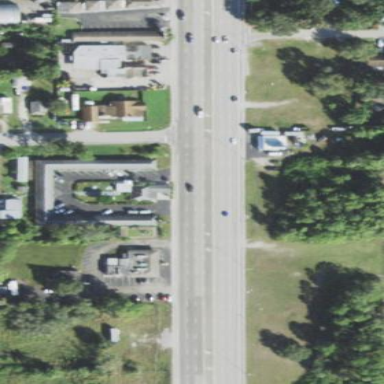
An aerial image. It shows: Motel.